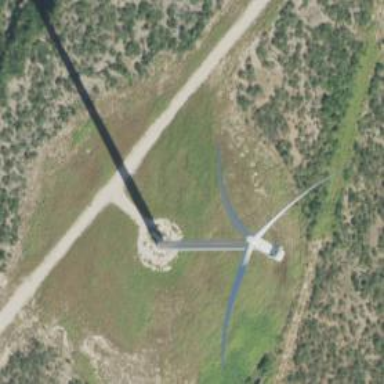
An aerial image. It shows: Wind power generator with horizontal axis wind turbine manufactured by Vestas.